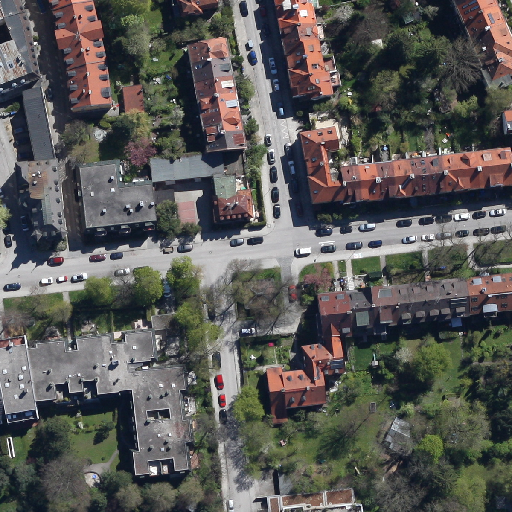
Referring expression: vehicle driving on the road